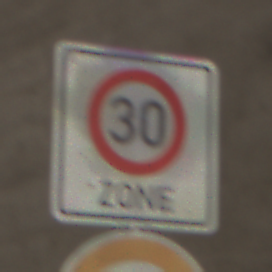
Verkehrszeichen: BeginnZone30
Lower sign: Ueberholverbot
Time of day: Midday
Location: Roofed (Tunnel)
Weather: NotSpecified
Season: NotSpecified
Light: Natural